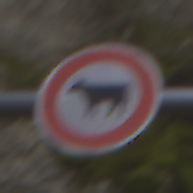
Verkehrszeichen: VerbotViehtrieb
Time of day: MorningAfternoon
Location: Outdoor (Nature)
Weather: PartlyCloudy
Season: NotSpecified
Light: Natural